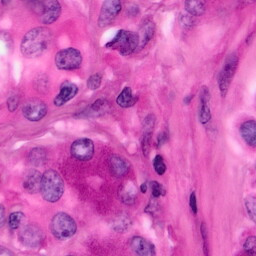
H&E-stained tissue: Pancreatic